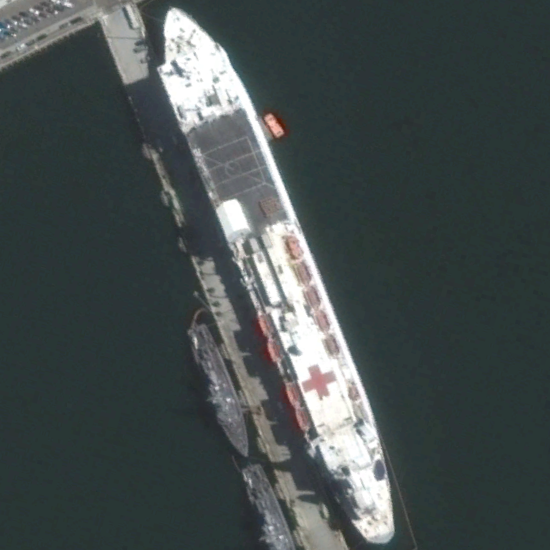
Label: civil